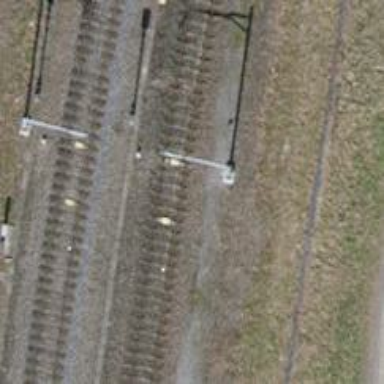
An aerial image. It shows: Solitary milestone along the railway.